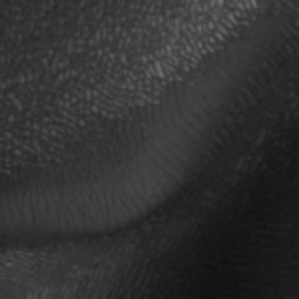
Label: frost